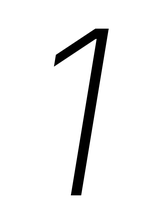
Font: Inter-Italic_ExtraLight_Italic